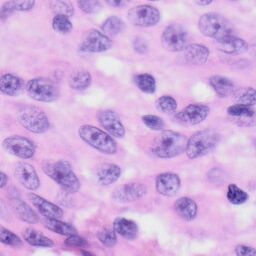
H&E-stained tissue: Skin